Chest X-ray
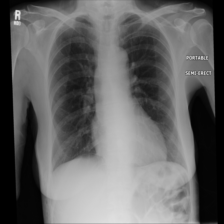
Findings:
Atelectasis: negative
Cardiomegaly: negative
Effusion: negative
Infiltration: negative
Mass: negative
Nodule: negative
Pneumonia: negative
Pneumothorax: negative
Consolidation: negative
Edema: negative
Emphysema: negative
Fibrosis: negative
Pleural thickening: negative
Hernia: negative